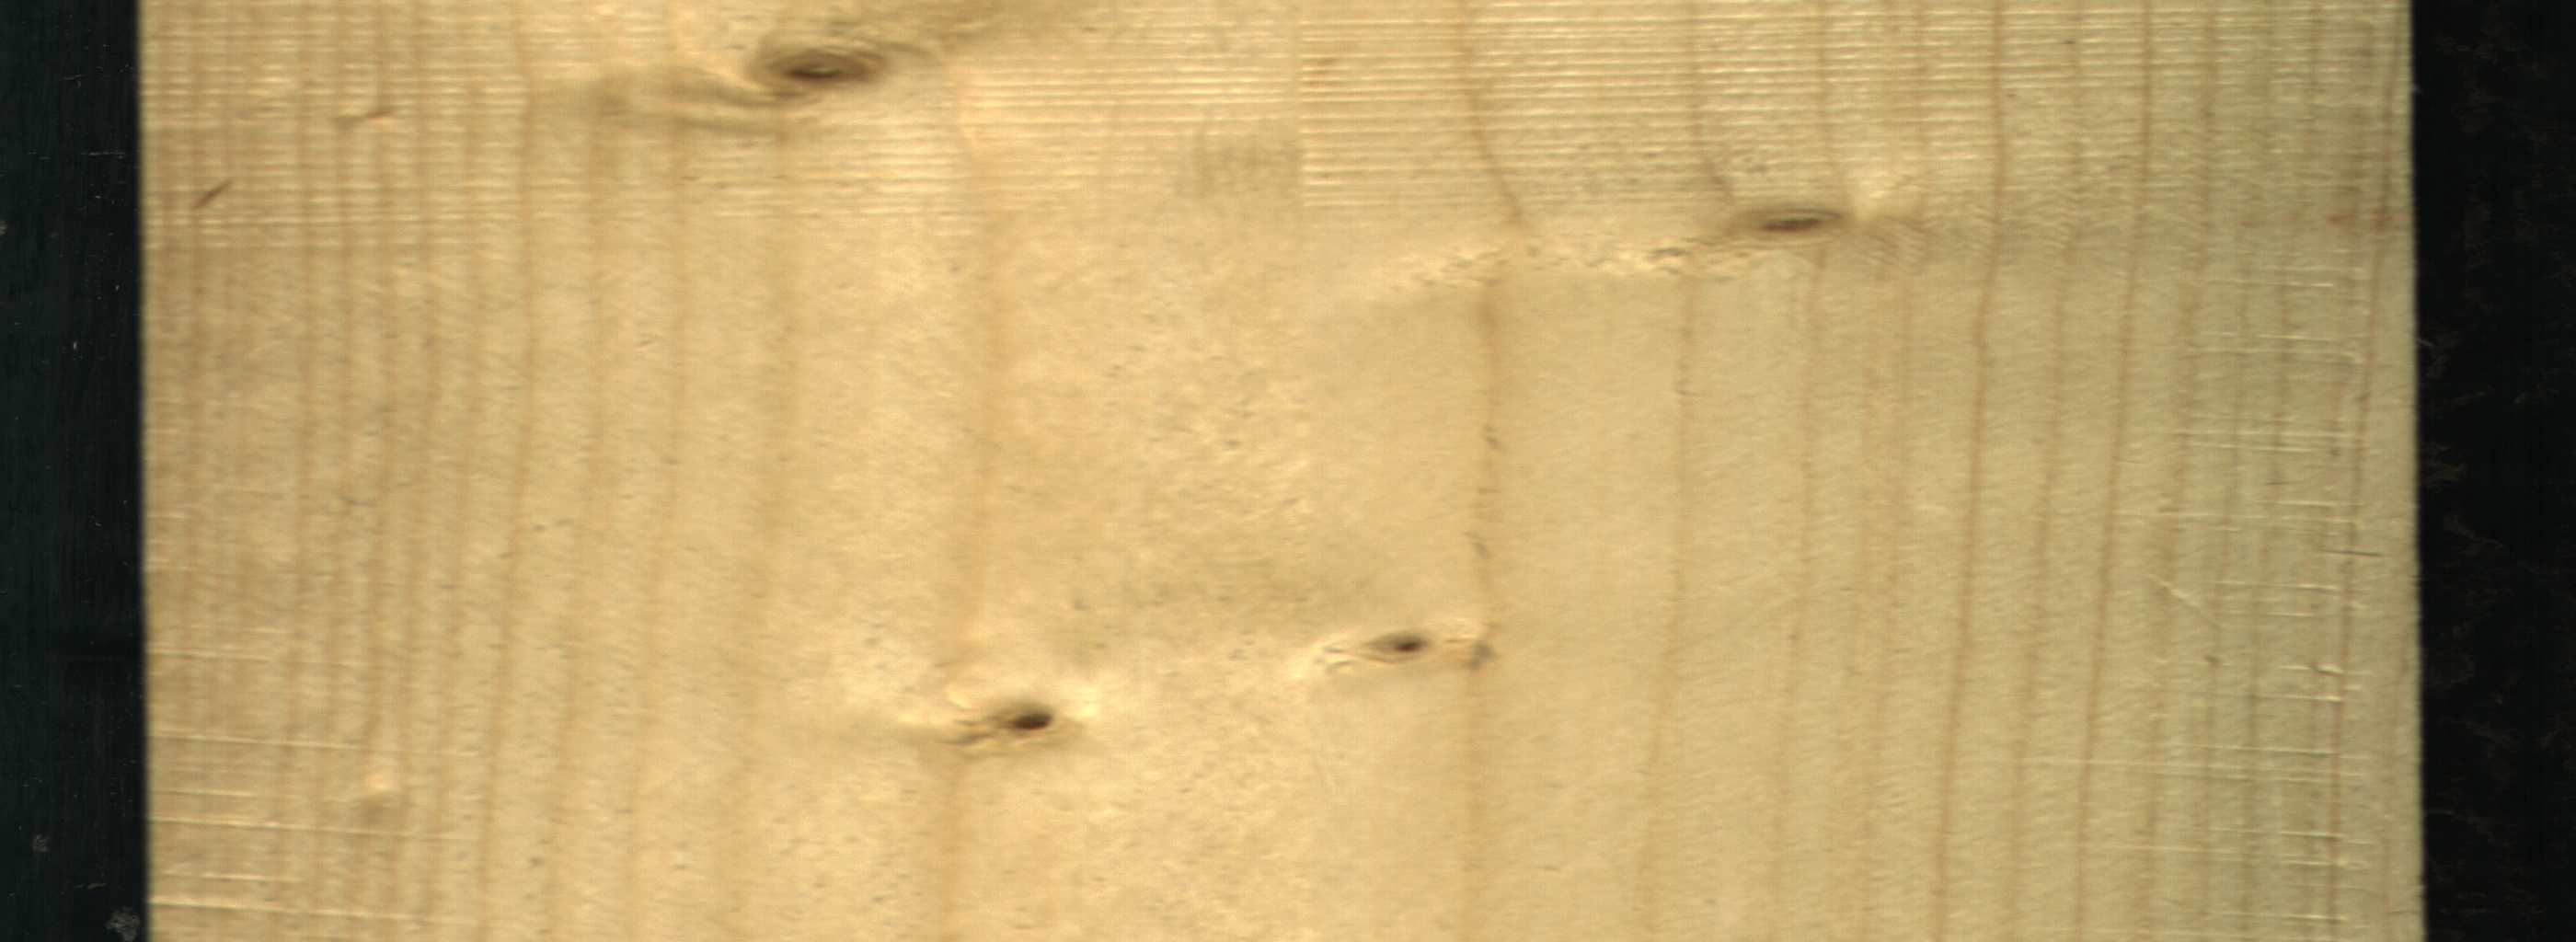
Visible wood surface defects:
Live_Knot
Live_Knot
Live_Knot
Live_Knot